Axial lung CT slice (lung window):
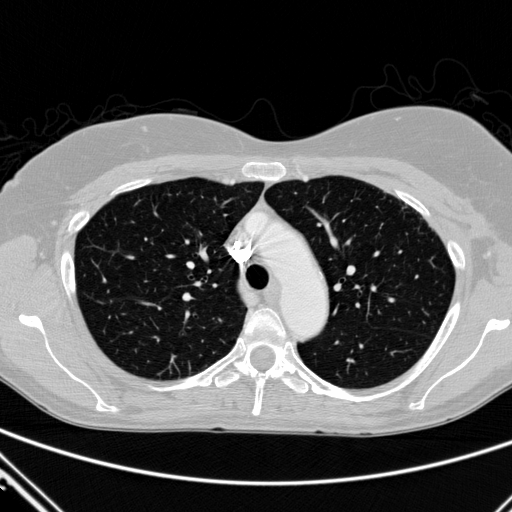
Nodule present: no